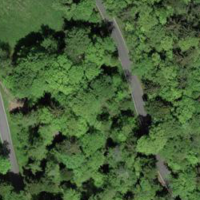
EUNIS habitat code: 44
Species observed at this site:
Neottia nidus-avis